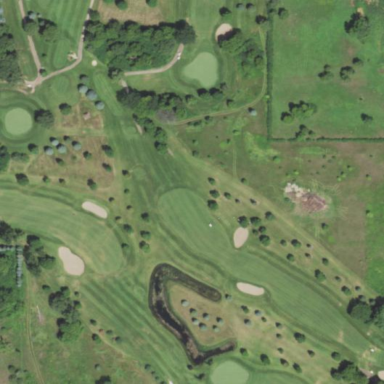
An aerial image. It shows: Rough grassy area used for golf.